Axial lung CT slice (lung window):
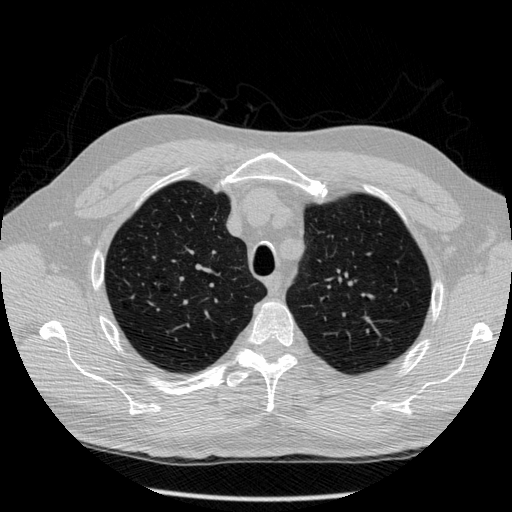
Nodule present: no